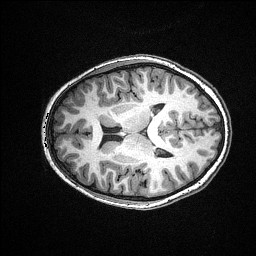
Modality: T1w
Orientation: axial
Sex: male
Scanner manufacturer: siemens
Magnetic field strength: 3 T
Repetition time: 2.3 s
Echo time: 0.00336 s